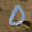
Label: 0